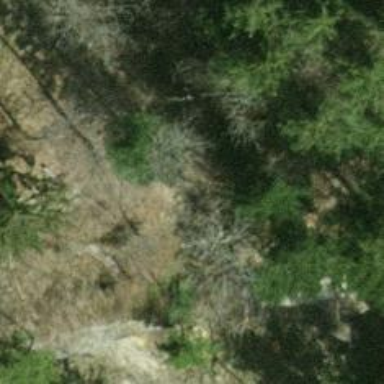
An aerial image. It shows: Cliff in nature.